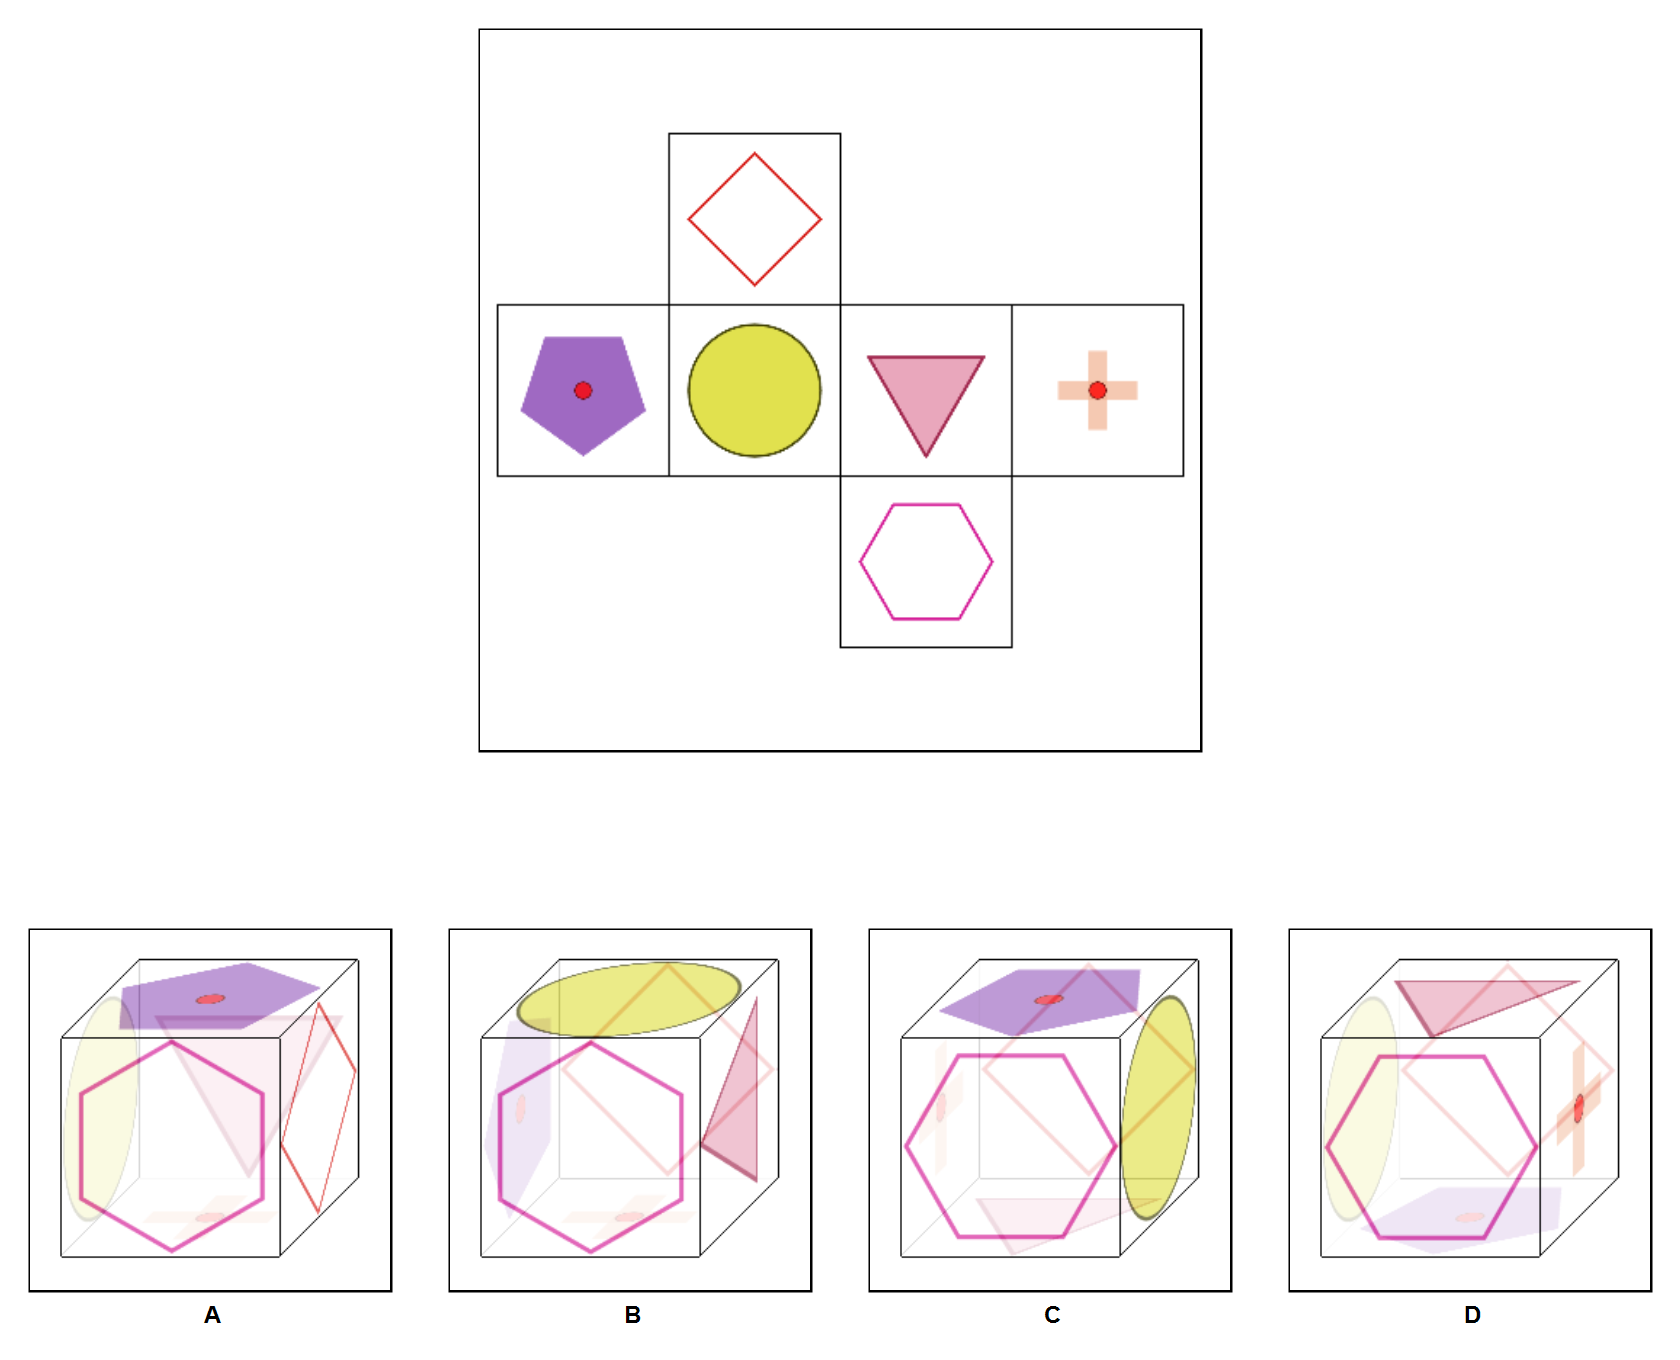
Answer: A